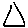
Label: triangle